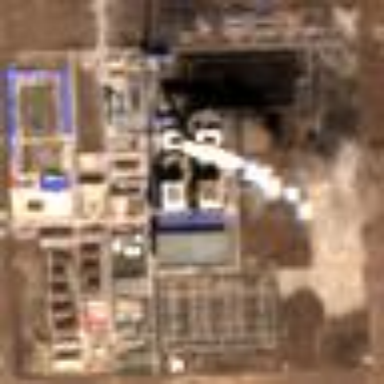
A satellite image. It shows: Industrial area with coal-powered plant.